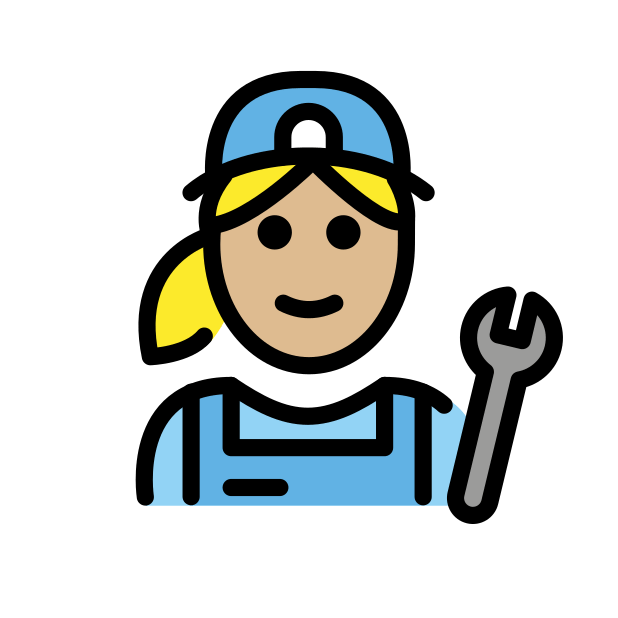
woman mechanic: medium-light skin tone